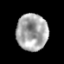
Tissue: lung
Cell type: Epithelial cells
Senescence score: 0.1929
Nuclear area (px): 1125
Mean DAPI intensity: 166.349